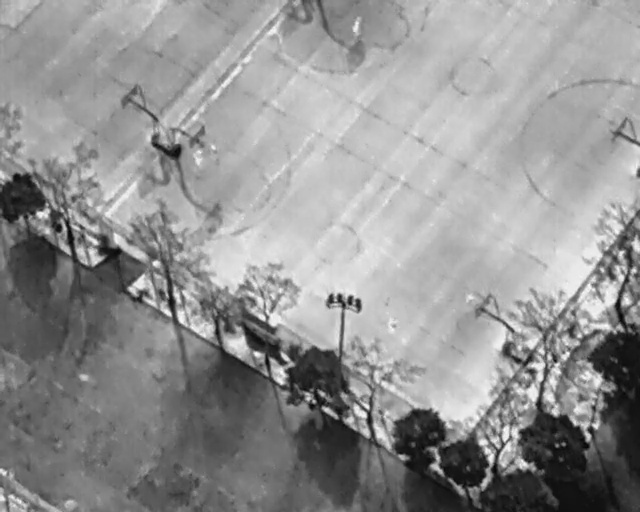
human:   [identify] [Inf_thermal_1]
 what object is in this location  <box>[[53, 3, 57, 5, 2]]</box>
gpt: <ref>1 medium person at the top</ref>